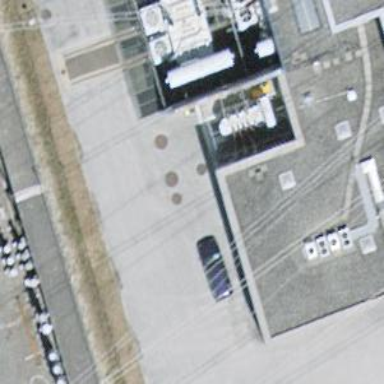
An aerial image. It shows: Outdoor transformer.